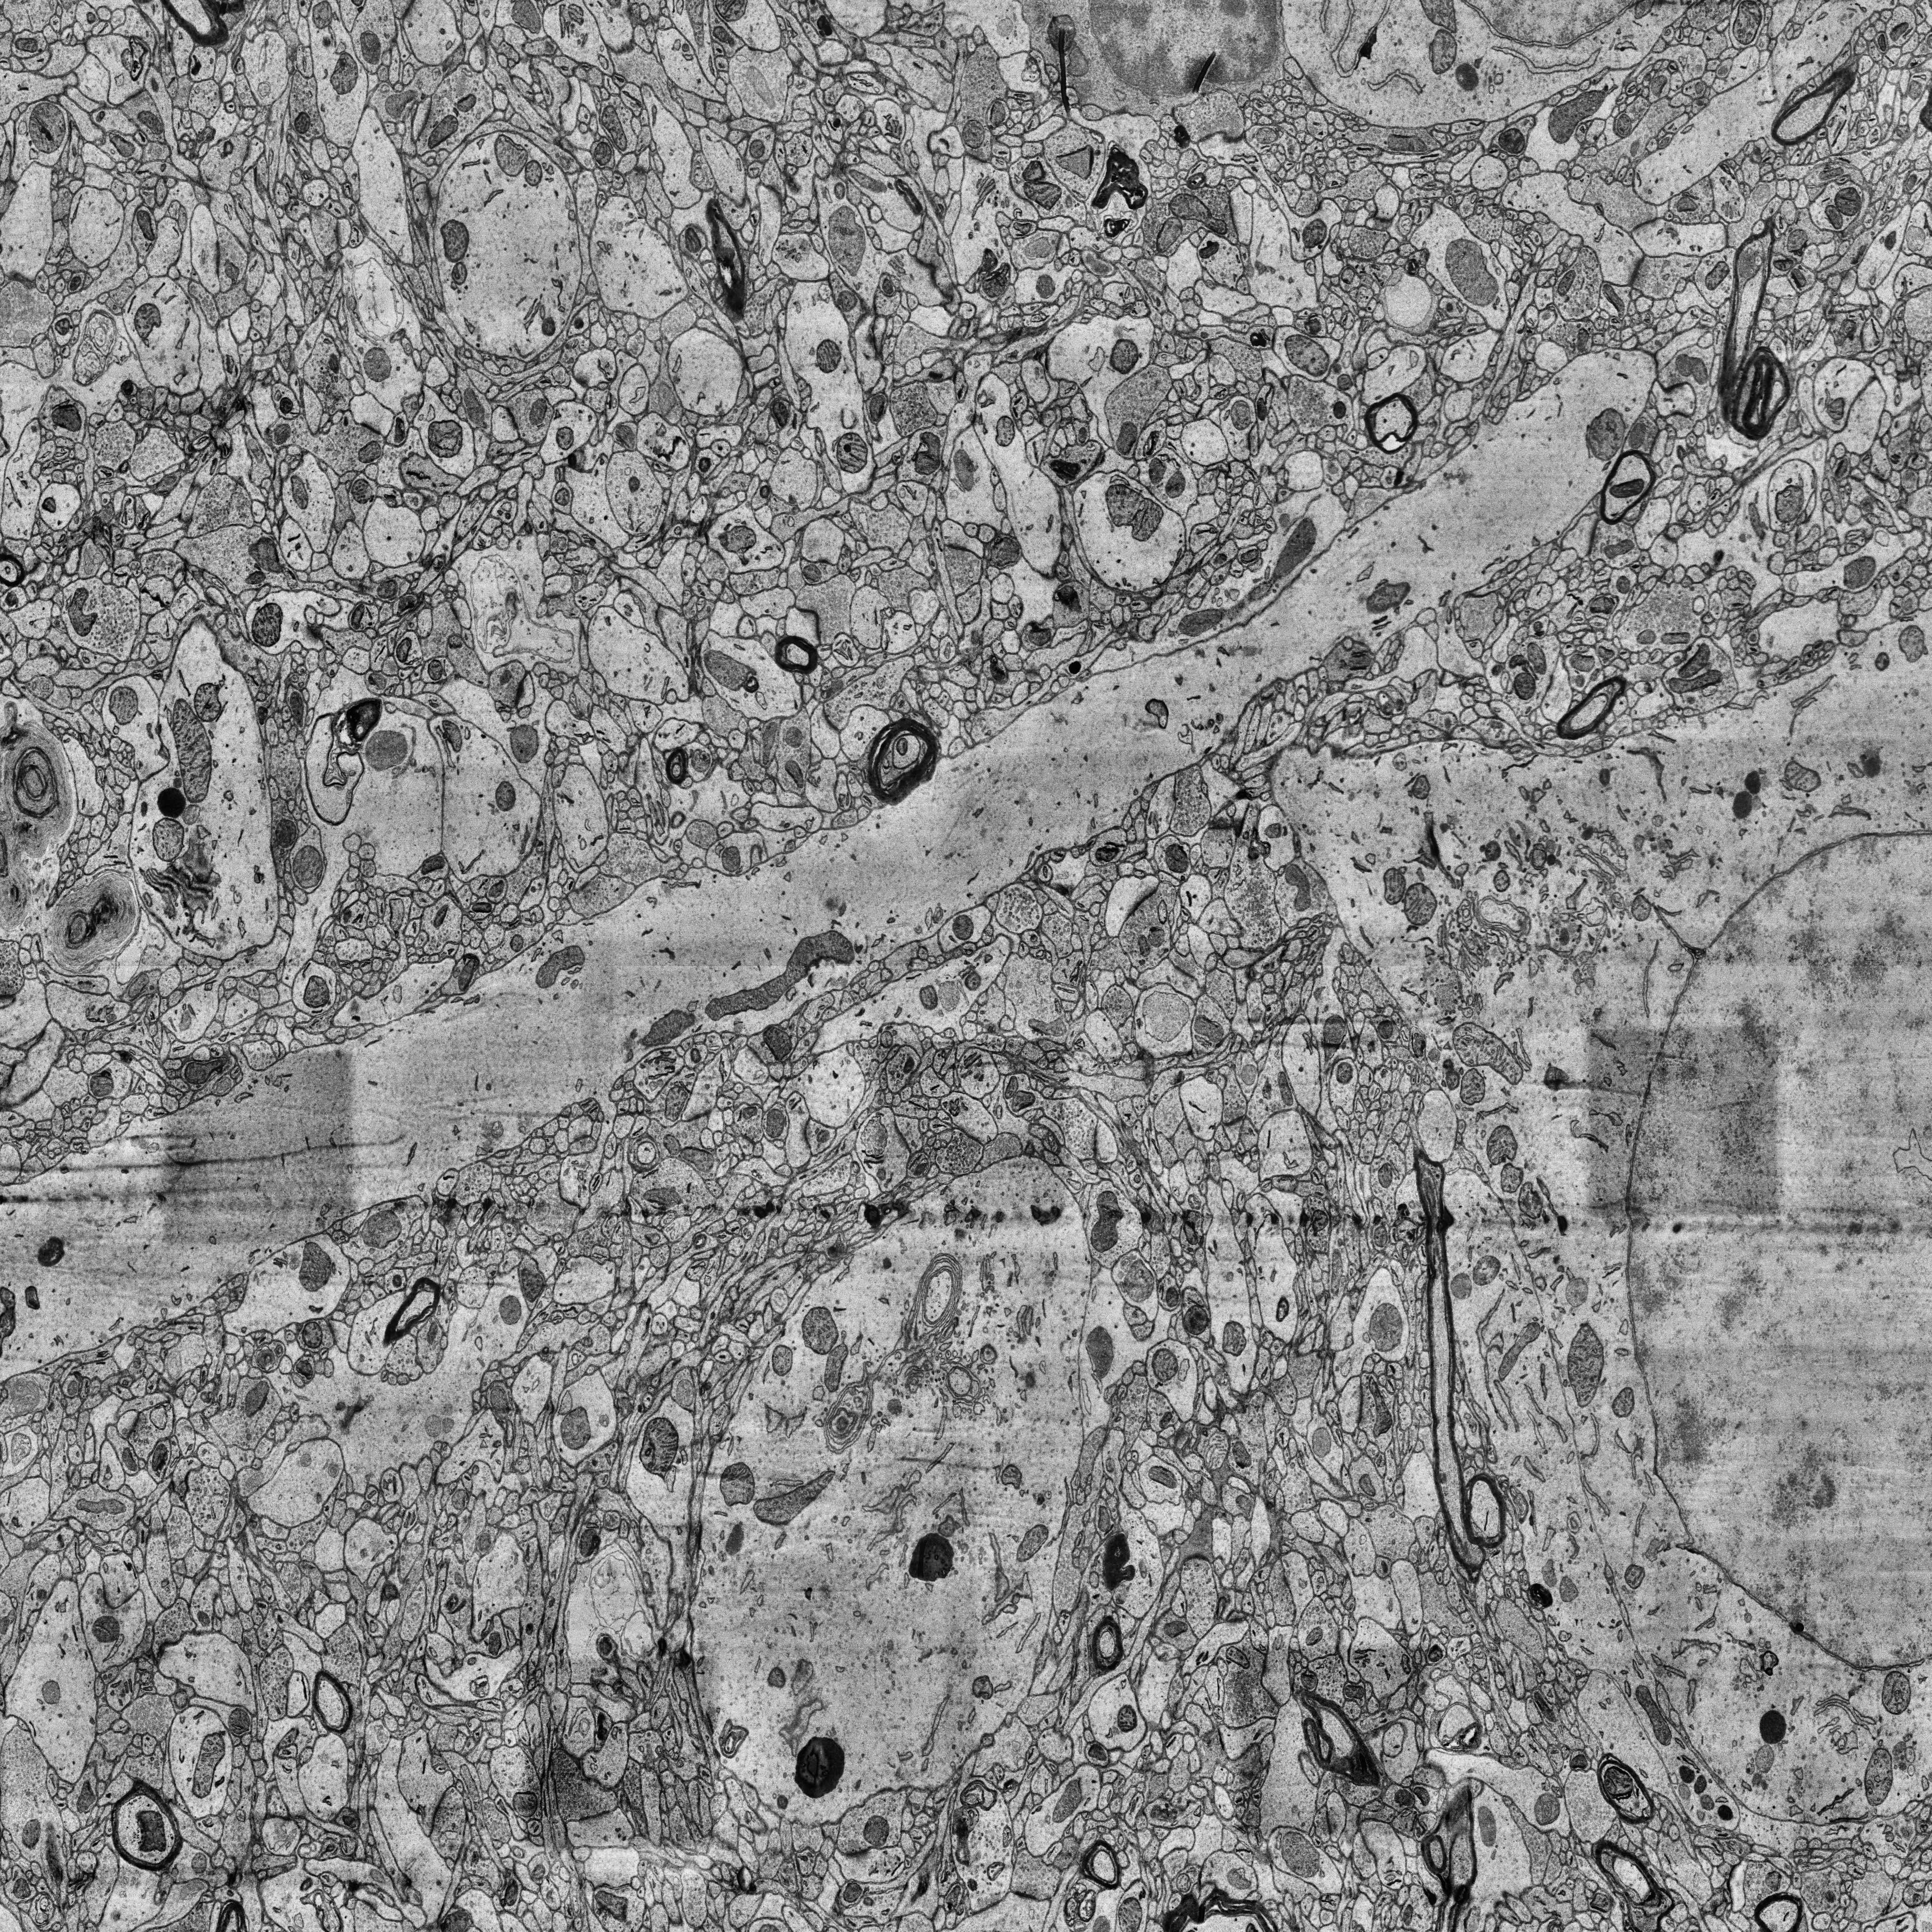
Electron microscopy slice of human cortex tissue
Slice depth (z): 311
Mitochondria instances in slice: 416